Question: With iOS 8 I have come up with some issues using . In fact, I have a NavigationController and its RootController set as my ViewController with . Then I configure my table, add cells and set their style to and nothing happens at the time it should display a detailed text label to the right of the textLabel. I suppose that there is some missing constraints preventing from displaying the whole cell's view.
My code:
'''
- (UITableViewCell *)tableView:(UITableView *)tableView cellForRowAtIndexPath:(NSIndexPath *)indexPath
{
static NSString *identifier = @"STI";
UITableViewCell *cell = [tableView dequeueReusableCellWithIdentifier:identifier];
if (!cell) {
cell = [[UITableViewCell alloc] initWithStyle:UITableViewCellStyleValue1 reuseIdentifier:identifier];
}
cell.textLabel.text = self.dwarves[indexPath.row];
cell.detailedLabel.text = @"Detailed text";
UIImage *img = [UIImage imageNamed:@"star"];
cell.imageView.image = img;
return cell;
}
'''
What I get:

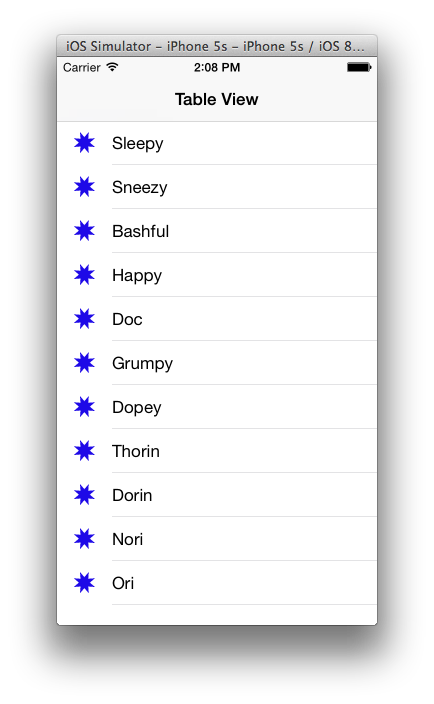
Answer: The code I use for setting up my detailed text:
'''
if (indexPath.row < 7) {
cell.detailTextLabel.text = @"First";
} else {
cell.detailTextLabel.text = @"Second";
}
'''